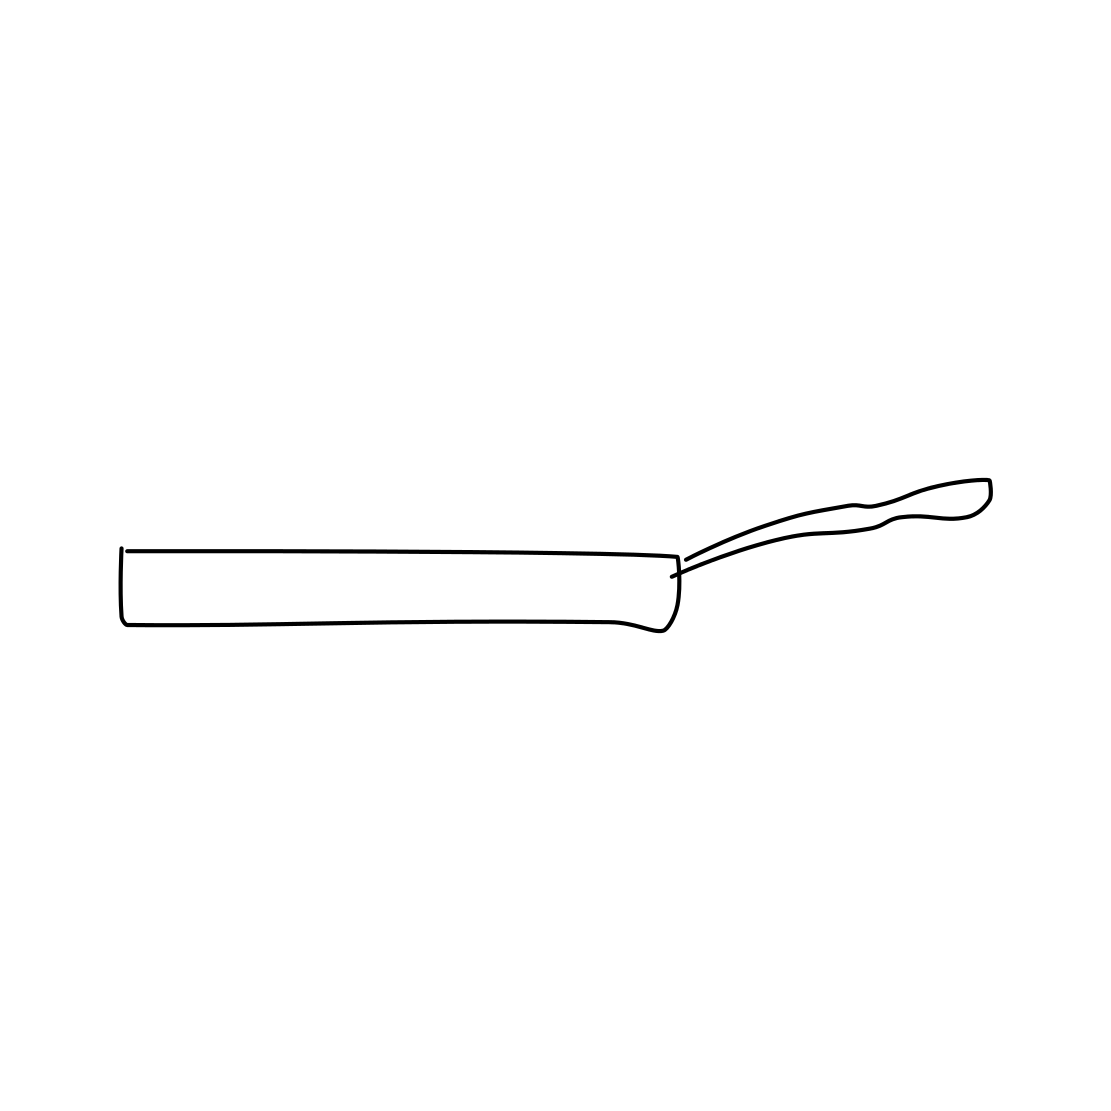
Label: frying-pan